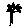
Label: flower